Interaction volume radius: 5 \u00c5
Interaction volume height: 10 \u00c5
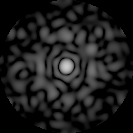
Disorder parameter: 0.858